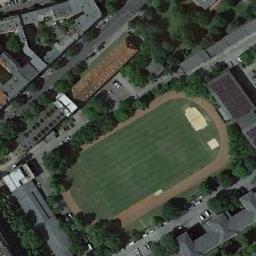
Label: ground_track_field